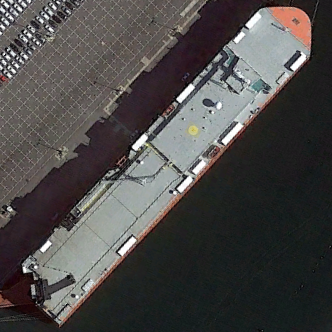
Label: civil